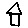
Label: house